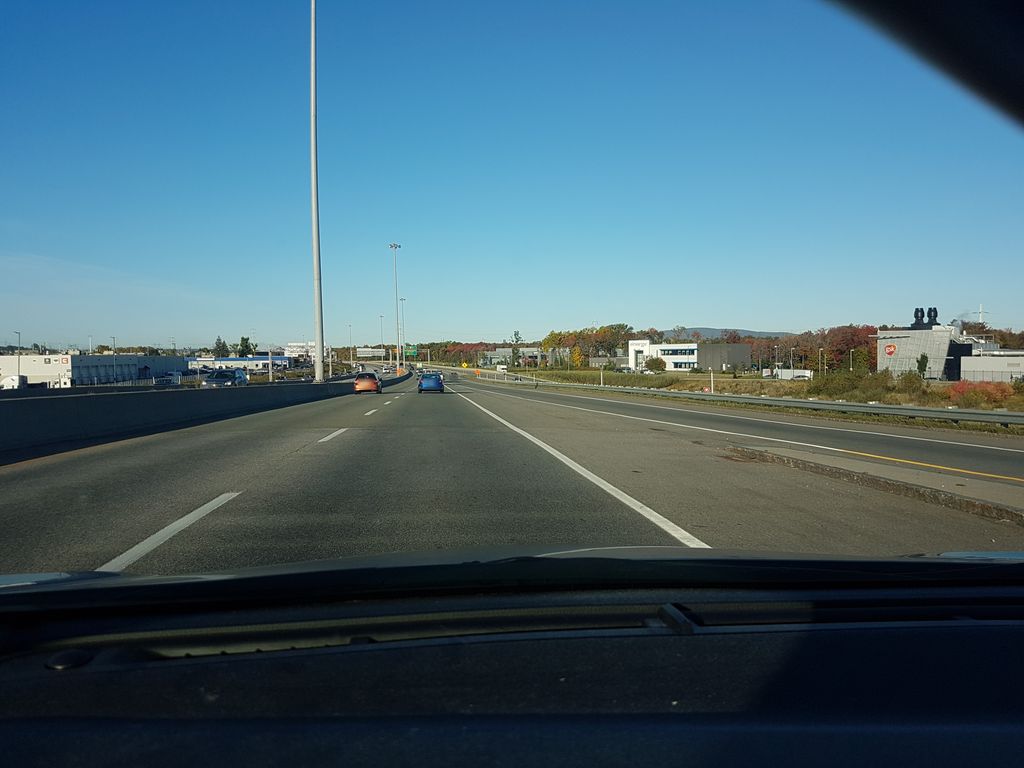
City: quebec_city